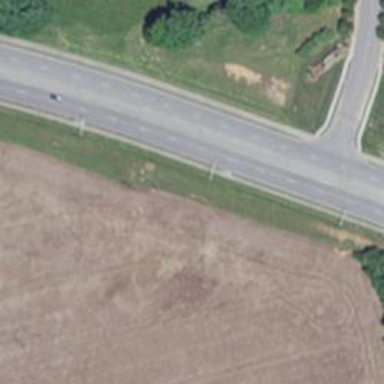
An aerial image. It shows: Footway along the road.